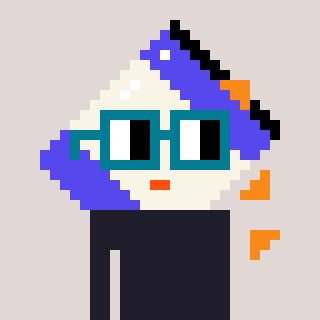
a pixel art character with square dark green glasses, a chips-shaped head and a gunk-colored body on a warm background